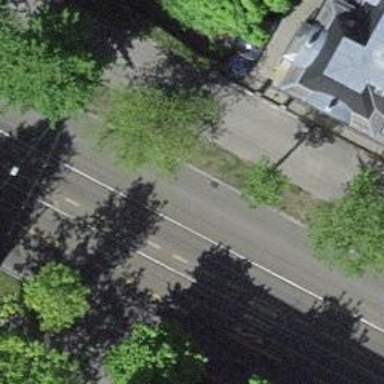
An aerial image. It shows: Avenue of trees.